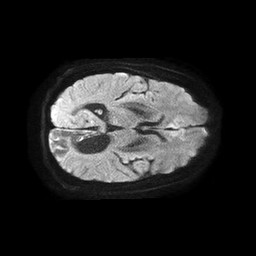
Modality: TRACE
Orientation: axial
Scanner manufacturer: philips
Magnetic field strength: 1.5 T
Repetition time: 4.6 s
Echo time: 0.08941 s